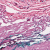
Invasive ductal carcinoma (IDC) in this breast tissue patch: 0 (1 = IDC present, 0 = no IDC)